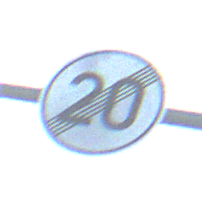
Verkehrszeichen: EndeGeschwindigkeit20
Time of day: SunriseSunset
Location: Outdoor (Beach)
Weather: PartlyCloudy
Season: NotSpecified
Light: Natural